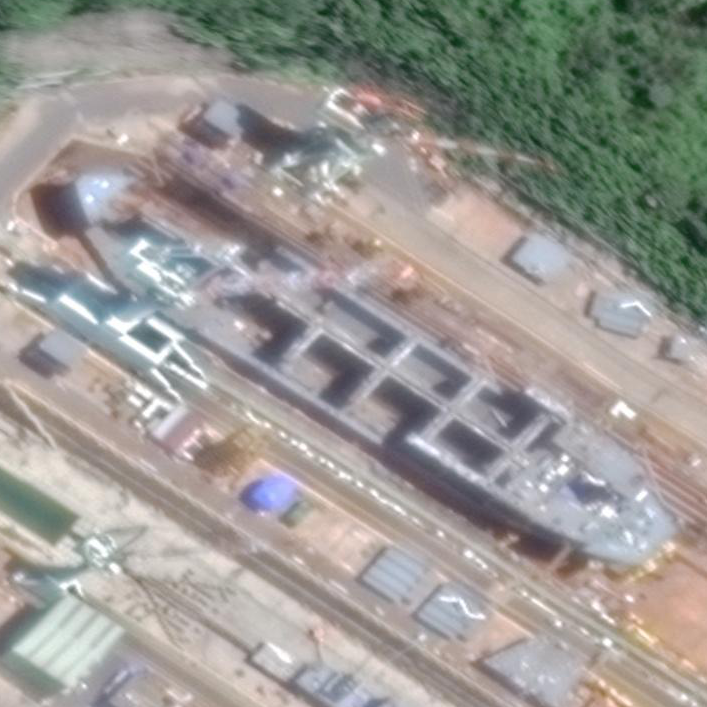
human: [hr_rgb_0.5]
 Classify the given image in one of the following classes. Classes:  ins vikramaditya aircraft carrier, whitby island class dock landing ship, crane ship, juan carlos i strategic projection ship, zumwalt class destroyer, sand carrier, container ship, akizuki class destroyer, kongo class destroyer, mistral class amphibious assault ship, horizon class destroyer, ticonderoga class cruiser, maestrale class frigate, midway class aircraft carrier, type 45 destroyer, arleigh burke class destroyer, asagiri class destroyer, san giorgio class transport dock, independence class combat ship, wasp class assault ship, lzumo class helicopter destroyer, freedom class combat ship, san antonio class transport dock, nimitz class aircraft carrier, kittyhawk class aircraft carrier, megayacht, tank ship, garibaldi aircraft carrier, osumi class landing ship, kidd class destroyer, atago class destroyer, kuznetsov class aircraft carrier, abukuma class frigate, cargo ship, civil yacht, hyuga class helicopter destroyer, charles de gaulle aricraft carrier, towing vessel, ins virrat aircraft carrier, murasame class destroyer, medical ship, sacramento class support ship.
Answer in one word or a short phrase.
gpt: Cargo ship